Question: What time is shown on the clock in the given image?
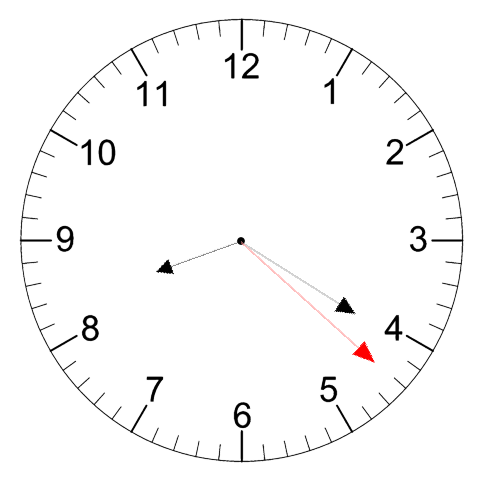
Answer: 08:20:22